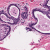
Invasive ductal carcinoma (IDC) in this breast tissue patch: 0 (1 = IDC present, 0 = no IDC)